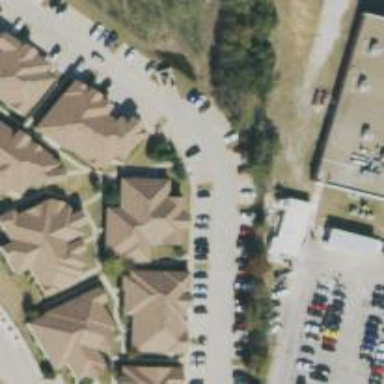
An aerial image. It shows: Healthcare clinic.